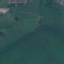
Land use / land cover: Pasture